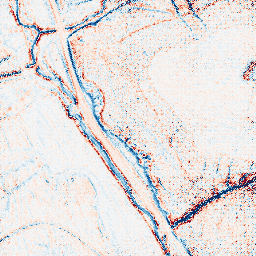
Category: edge_preserving
Decomposition family: bilateral
Decomposition parameters: d: 9
sigma_color: 150
sigma_space: 75
Upsampling method: regularized
Upsampling parameters: scale: 4
lambda_reg: 0.1
Upsampling scale: 4